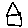
Label: house